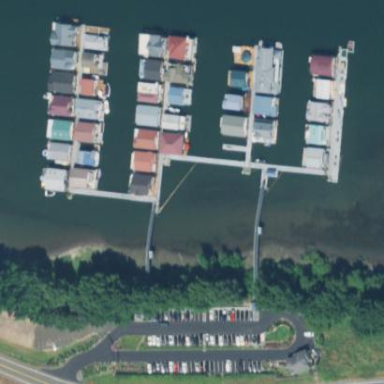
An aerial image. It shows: Marina area for leisure land.